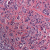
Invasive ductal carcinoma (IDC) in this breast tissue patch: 1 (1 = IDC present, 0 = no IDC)